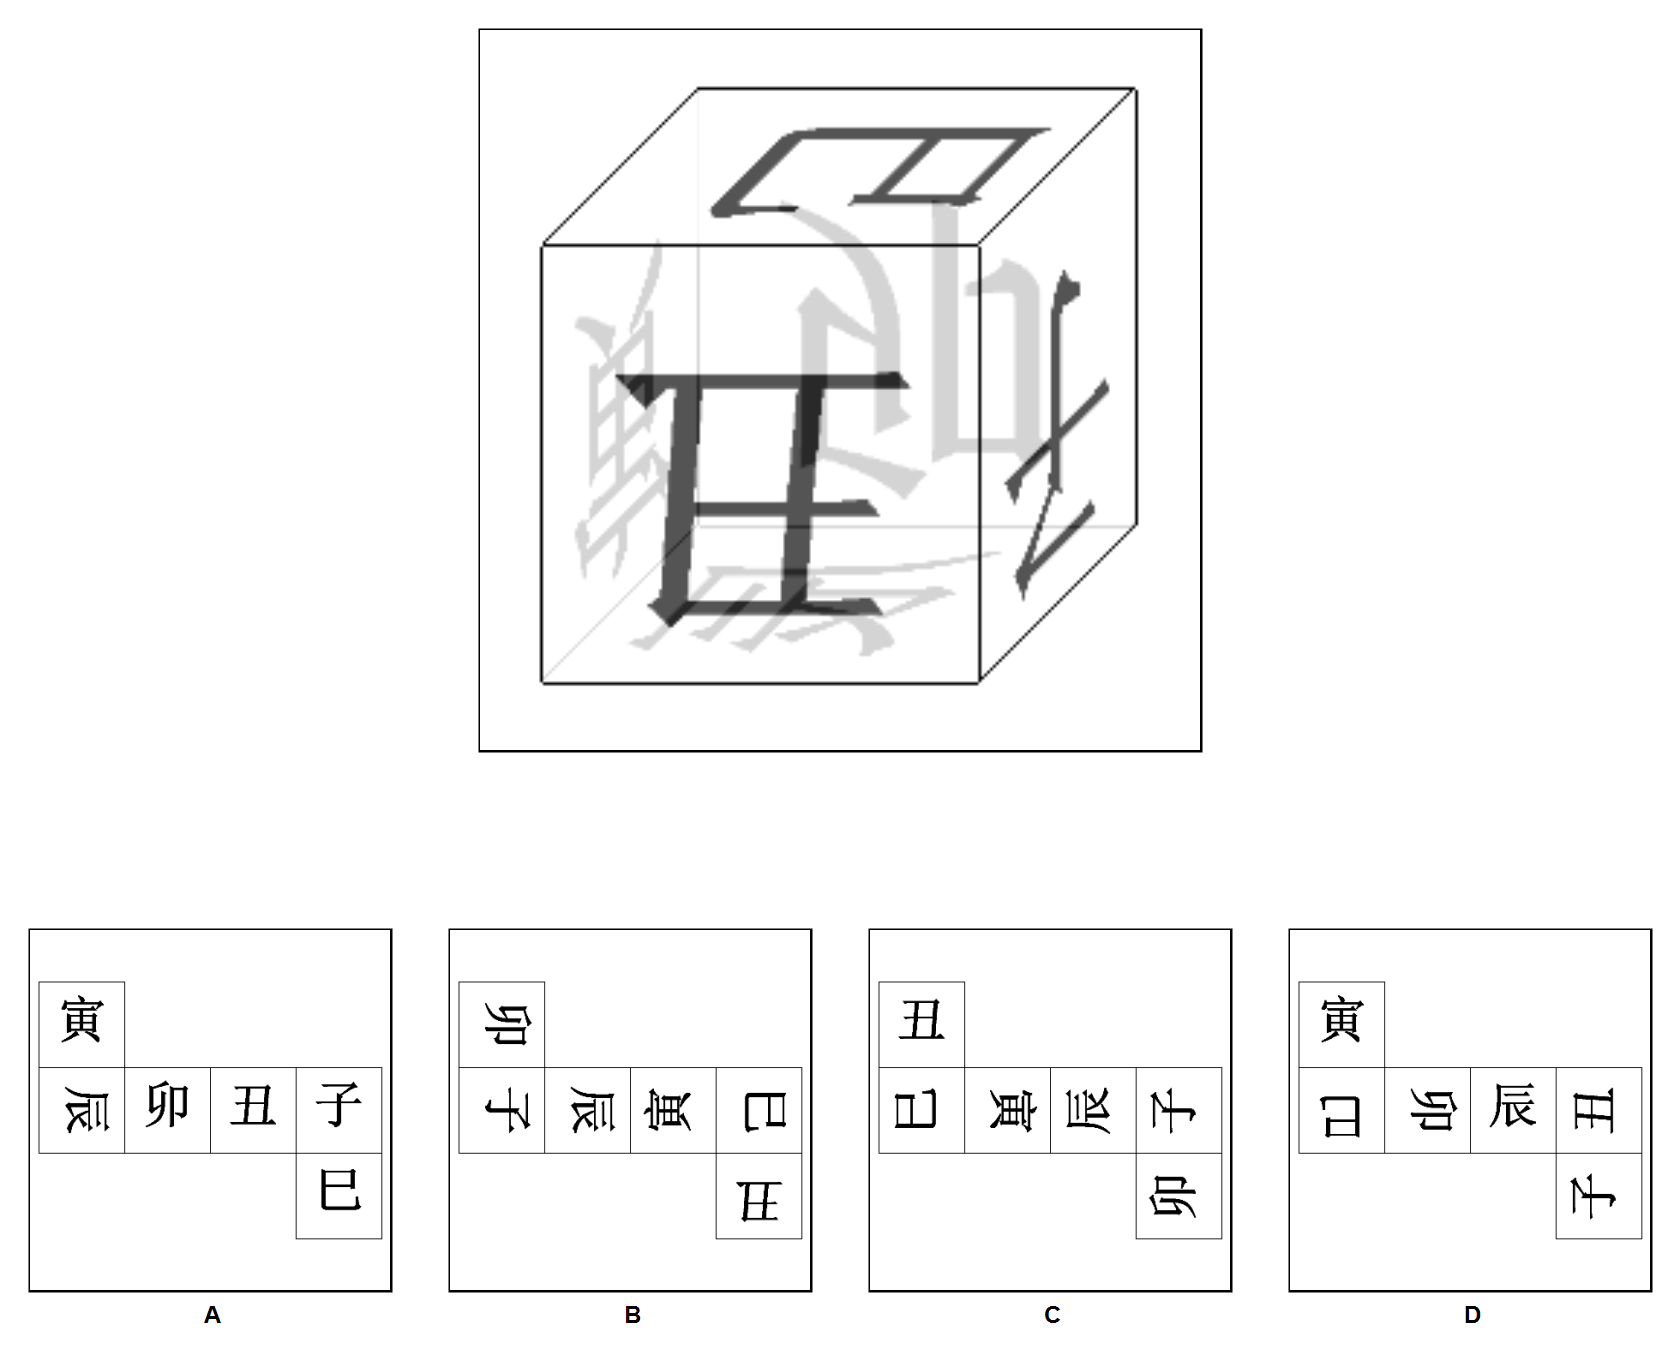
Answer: A